Question: // Problem solved
i found it out by myself, still thanks for your help :=)
I try to build a Instagram like app for learning purposes.
I can upload and retrieve the data from Firebase.
When I upload a new picture, I set the value of comments to 0.
So when a user comments, I want to update the value of the child ("kommentAnzahl") +1 for a new comment and minus -1 for a deleted one( the deleting is not important yet). So that I can let my label anzahlKommentare display the amount of comments by users underneath each post ( just like Instagram does)
my complete code is down below
'''
class MemesTableViewController: UITableViewController {
var kommentarArray = [FotoComment]()
var dataBaseRef : FIRDatabaseReference!
var storageRef : FIRStorageReference!
var posts = [PostMitBild]()
var segmentedControl : HMSegmentedControl!
override func viewDidLoad() {
super.viewDidLoad()
segmentedControl = HMSegmentedControl(sectionTitles: ["Top Heute", "Beliebteste", "Neue"])
segmentedControl.frame = CGRect(x: 10, y: 10, width: 300, height: 60)
segmentedControl.backgroundColor = UIColor.red
segmentedControl.titleTextAttributes = [NSForegroundColorAttributeName: UIColor.white]
segmentedControl.borderColor = UIColor.brown
segmentedControl.tintColor = UIColor.black
segmentedControl.selectionIndicatorColor = UIColor.gray
segmentedControl.addTarget(self, action: #selector(getter: MemesTableViewController.segmentedControl), for: UIControlEvents.valueChanged)
tableView.tableHeaderView = segmentedControl
segmentedAction()
}
func segmentedAction() {
if segmentedControl.selectedSegmentIndex == 0 {
let postRef = FIRDatabase.database().reference().child("MemesBilder")
postRef.observe(.value, with: { (snapshot) in
var newPost = [PostMitBild]()
for post in snapshot.children {
let Post = PostMitBild(snapshot: post as! FIRDataSnapshot)
newPost.insert(Post, at: 0)
}
self.posts = newPost
DispatchQueue.main.async {
self.tableView.reloadData()
}
}, withCancel: { (error) in
print(error.localizedDescription)
})
}
}
//------------------------------------------
override func viewWillAppear(_ animated: Bool) {
if FIRAuth.auth()?.currentUser == nil {
let vc = UIStoryboard(name: "Main", bundle: nil).instantiateViewController(withIdentifier: "Login")
self.present(vc, animated: true, completion: nil)
}
}
override func tableView(_ tableView: UITableView, cellForRowAt indexPath: IndexPath) -> UITableViewCell {
let cell = tableView.dequeueReusableCell(withIdentifier: "postCell", for: indexPath) as! PostTableViewCell
if let seconds = posts[indexPath.row].postDate {
let timestamp = NSDate(timeIntervalSince1970: seconds)
let dateFormatter = DateFormatter()
dateFormatter.dateFormat = "dd/MM/yyyy HH:mm"
cell.uploadDatum.text = dateFormatter.string(from: timestamp as Date)
}
cell.kommentarZahler.text = String(posts[indexPath.row].kommentarAnzahl)
cell.usernameTextField.text = posts[indexPath.row].username
cell.postContent.text = posts[indexPath.row].content
storageRef = FIRStorage.storage().reference(forURL: posts[indexPath.row].userImageUrlString)
storageRef.data(withMaxSize: 1 * 1024 * 1024, completion: { (data, error) in
if error == nil {
DispatchQueue.main.async {
if let data = data {
cell.UserImageView.image = UIImage (data: data)
}
}
}else {
print(error?.localizedDescription)
}
})
let storageRef2 = FIRStorage.storage().reference(forURL: posts[indexPath.row].PostImageUrlString)
storageRef2.data(withMaxSize: 1 * 1024 * 1024, completion: { (data, error) in
if error == nil {
DispatchQueue.main.async {
if let data = data {
cell.postImageView.image = UIImage (data: data)
}
}
}else {
print(error?.localizedDescription)
}
})
return cell
}
//done!!!! ------------------------------------------
override func tableView(_ tableView: UITableView, commit editingStyle: UITableViewCellEditingStyle, forRowAt indexPath: IndexPath) {
if editingStyle == .delete {
tableView.deleteRows(at: [indexPath], with: .fade)
let ref = posts[indexPath.row].ref
ref!.removeValue()
posts.remove(at: indexPath.row)
tableView.deleteRows(at: [indexPath], with: .fade)
}
}
override func tableView(_ tableView: UITableView, numberOfRowsInSection section: Int) -> Int {
var numberOfRows = 0
switch segmentedControl.selectedSegmentIndex {
case 0 : numberOfRows = posts.count
case 1: numberOfRows = posts.count
default: break
}
return numberOfRows
}
override func tableView(_ tableView: UITableView, heightForRowAt indexPath: IndexPath) -> CGFloat {
return 420.00
}
override func prepare(for segue: UIStoryboardSegue, sender: Any?) {
if segmentedControl.selectedSegmentIndex == 0 {
if segue.identifier == "addComment" {
let vc = segue.destination as! CommentTableViewController
let indexPath = tableView.indexPathForSelectedRow!
vc.selectedPosts = posts[indexPath.row]
}
}
}
override func tableView(_ tableView: UITableView, didSelectRowAt indexPath: IndexPath) {
if segmentedControl.selectedSegmentIndex == 0 {
performSegue(withIdentifier: "addComment", sender: self)
}
if segmentedControl.selectedSegmentIndex == 1 {
performSegue(withIdentifier: "addComment", sender: self)
}
if segmentedControl.selectedSegmentIndex == 2 {
performSegue(withIdentifier: "addComment", sender: self)
}
}
}
import UIKit
import Firebase
import FirebaseAuth
import FirebaseDatabase
import FirebaseStorage
class CommentTableViewController: UITableViewController {
@IBOutlet weak var komentarZahler: UILabel!
@IBOutlet weak var UserImageView: UIImageView!
@IBOutlet weak var usernameTextField: UILabel!
@IBOutlet weak var postImageView: UIImageView!
@IBOutlet weak var postContent: UITextView!
var dataBaseRef : FIRDatabaseReference!
var storageRef : FIRStorageReference!
var commentsArray = [FotoComment]()
var selectedPosts:PostMitBild!
var DataBaseRef : FIRDatabaseReference! {
return FIRDatabase.database().reference()
}
override func viewDidLoad() {
super.viewDidLoad()
configurePost()
let commentRef = selectedPosts.ref!.child("Kommentare")
commentRef.observe(.value, with: { (snapshot) in
var newComments = [FotoComment]()
for item in snapshot.children {
let neuerKommentar = FotoComment(snapshot: item as! FIRDataSnapshot)
newComments.insert(neuerKommentar, at: 0)
}
self.commentsArray = newComments
self.tableView.reloadData()
}, withCancel: { (error) in
print(error.localizedDescription)
})
}
@IBAction func addComment(_ sender: UIBarButtonItem) {
let alertView = UIAlertController(title: "Kommentar", message: "Fuge einen Kommentar hinzu", preferredStyle: UIAlertControllerStyle.alert)
alertView.addTextField { (textfield) in
textfield.placeholder = "Einen neuen Kommentar hinzufugen"
}
let sendCommentAction = UIAlertAction(title: "Kommentieren", style: .default) { (action) in
let textfield = alertView.textFields!.first!
let comment = FotoComment(content: textfield.text! , postId: self.selectedPosts.postId , username: (FIRAuth.auth()!.currentUser!.displayName!) , userImageUrlString: String(describing: FIRAuth.auth()!.currentUser!.photoURL!), postDate: (NSDate().timeIntervalSince1970))
let commentRef = self.selectedPosts.ref!.child("Kommentare").childByAutoId()
let myReference = FIRDatabase.database().reference()
myReference.child("MemesBilder").child("kommentarAnzahl").setValue(["kommentarAnzahl": 1])
commentRef.setValue(comment.toAnyObject())
// commentRef.child("kommentarAnzahl").updateChildValues(["kommentarAnzahl" : 1])
}
let cancelAction = UIAlertAction(title: "Abbrechen", style: .cancel, handler: nil)
alertView.addAction(sendCommentAction)
alertView.addAction(cancelAction)
self.present(alertView, animated: true, completion: nil)
}
// 2----------------------------------------------
func configurePost() {
usernameTextField.text = selectedPosts.username
postContent.text = selectedPosts.content
storageRef = FIRStorage.storage().reference(forURL: selectedPosts.userImageUrlString)
storageRef.data(withMaxSize: 1 * 1024 * 1024, completion: { (data, error) in
if error == nil {
DispatchQueue.main.async {
if let data = data {
self.UserImageView.image = UIImage (data: data)
}
}
}else {
print(error?.localizedDescription)
}
})
let storageRef2 = FIRStorage.storage().reference(forURL: selectedPosts.PostImageUrlString)
storageRef2.data(withMaxSize: 1 * 1024 * 1024, completion: { (data, error) in
if error == nil {
DispatchQueue.main.async {
if let data = data {
self.postImageView.image = UIImage (data: data)
}
}
}else {
print(error?.localizedDescription)
}
})
}
override func tableView(_ tableView: UITableView, numberOfRowsInSection section: Int) -> Int {
komentarZahler.text = "Kommentare: \(commentsArray.count)"
return commentsArray.count
}
override func tableView(_ tableView: UITableView, cellForRowAt indexPath: IndexPath) -> UITableViewCell {
let cell = tableView.dequeueReusableCell(withIdentifier: "commentCell", for: indexPath) as! CommentTableViewCell
if let seconds = commentsArray[indexPath.row].postDate {
let timestamp = NSDate(timeIntervalSince1970: seconds)
let dateFormatter = DateFormatter()
dateFormatter.dateFormat = "dd/MM/yyyy HH:mm:ss"
cell.uploadDatum.text = dateFormatter.string(from: timestamp as Date)
}
cell.usernameTextField.text = commentsArray[indexPath.row].username
cell.postContent.text = commentsArray[indexPath.row].content
storageRef = FIRStorage.storage().reference(forURL: commentsArray[indexPath.row].userImageUrlString!)
storageRef.data(withMaxSize: 1 * 1024 * 1024, completion: { (data, error) in
if error == nil {
DispatchQueue.main.async {
if let data = data {
cell.UserImageView.image = UIImage (data: data)
}
self.tableView.reloadData()
}
}else {
print(error?.localizedDescription)
}
})
return cell
}
}
import UIKit
import Firebase
import FirebaseStorage
import FirebaseAuth
import FirebaseDatabase
class AddImageViewController: UIViewController, UIImagePickerControllerDelegate, UINavigationControllerDelegate, UIPickerViewDelegate {
@IBOutlet weak var postImage: UIImageView!
@IBOutlet weak var textView: UITextView!
var dataBaseRef : FIRDatabaseReference! {
return FIRDatabase.database().reference()
}
var storageRef : FIRStorageReference! {
return FIRStorage.storage().reference()
}
override func viewDidLoad() {
super.viewDidLoad()
}
@IBAction func chooseImage(_ sender: UIButton) {
let pickerController = UIImagePickerController()
pickerController.delegate = self
pickerController.allowsEditing = true
let alertController = UIAlertController(title: "Bild aussuchen", message: "Suche dir dein neues Profilbild aus", preferredStyle: .actionSheet)
let cameraAction = UIAlertAction(title: "Kamera", style: .default, handler: { (action) in
pickerController.sourceType = .camera
self.present(pickerController, animated: true, completion: nil)
})
let photoLibraryAction = UIAlertAction(title: "Fotoalbum", style: .default, handler: { (action) in
pickerController.sourceType = .photoLibrary
self.present(pickerController, animated: true, completion: nil)
})
let safedPhotoAction = UIAlertAction(title: "Fotos", style: .default, handler: { (action) in
pickerController.sourceType = .savedPhotosAlbum
self.present(pickerController, animated: true, completion: nil)
})
let cancelAction = UIAlertAction(title: "Abbrechen", style: .destructive, handler: nil)
alertController.addAction(cameraAction)
alertController.addAction(photoLibraryAction)
alertController.addAction(safedPhotoAction)
alertController.addAction(cancelAction)
present(alertController, animated: true, completion: nil)
}
func imagePickerController(_ picker: UIImagePickerController, didFinishPickingMediaWithInfo info: [String : Any]) {
let image = info[UIImagePickerControllerOriginalImage] as! UIImage
self.postImage.image = image
self.dismiss(animated: true, completion: nil)
}
@IBAction func SafeAction(_ sender: UIBarButtonItem) {
let data = UIImageJPEGRepresentation(self.postImage.image!, 0.5)
let metadata = FIRStorageMetadata()
metadata.contentType = "image/jpeg"
let postId = "\(FIRAuth.auth()!.currentUser!.uid)\(NSUUID().uuidString)"
let imagePath = "postIMAGES\(postId)/postPic.jpg"
storageRef.child(imagePath).put(data!, metadata: metadata) { (metadata, error) in
if error == nil {
let postRef = self.dataBaseRef.child("MemesBilder").childByAutoId()
let post = PostMitBild(content: self.textView.text!, postId: postId, username: (FIRAuth.auth()?.currentUser?.displayName!)!, PostImageUrlString: String(describing: metadata!.downloadURL()!), userImageUrlString: String(describing: FIRAuth.auth()!.currentUser!.photoURL!), postDate: (NSDate().timeIntervalSince1970), kommentarAnzahl: 0)
postRef.setValue(post.toAnyObject())
let vc = UIStoryboard(name: "Main", bundle: nil).instantiateViewController(withIdentifier: "Memes")
self.present(vc, animated: true, completion: nil)
}else {
print(error!.localizedDescription)
}
}
_ = navigationController?.popToRootViewController(animated: true)
}
}
'''
these are my 3 VC for the display of the pictures (MemesTableView), for adding pictures (AddImageView) and for comment the uploaded Picture ( CommentTableView)
down below how my Firebase Structure looks like
this is what my struct looks like

I want to update the number of votes in the func "addComment" by the value of 1 each time a user comments
<URL>
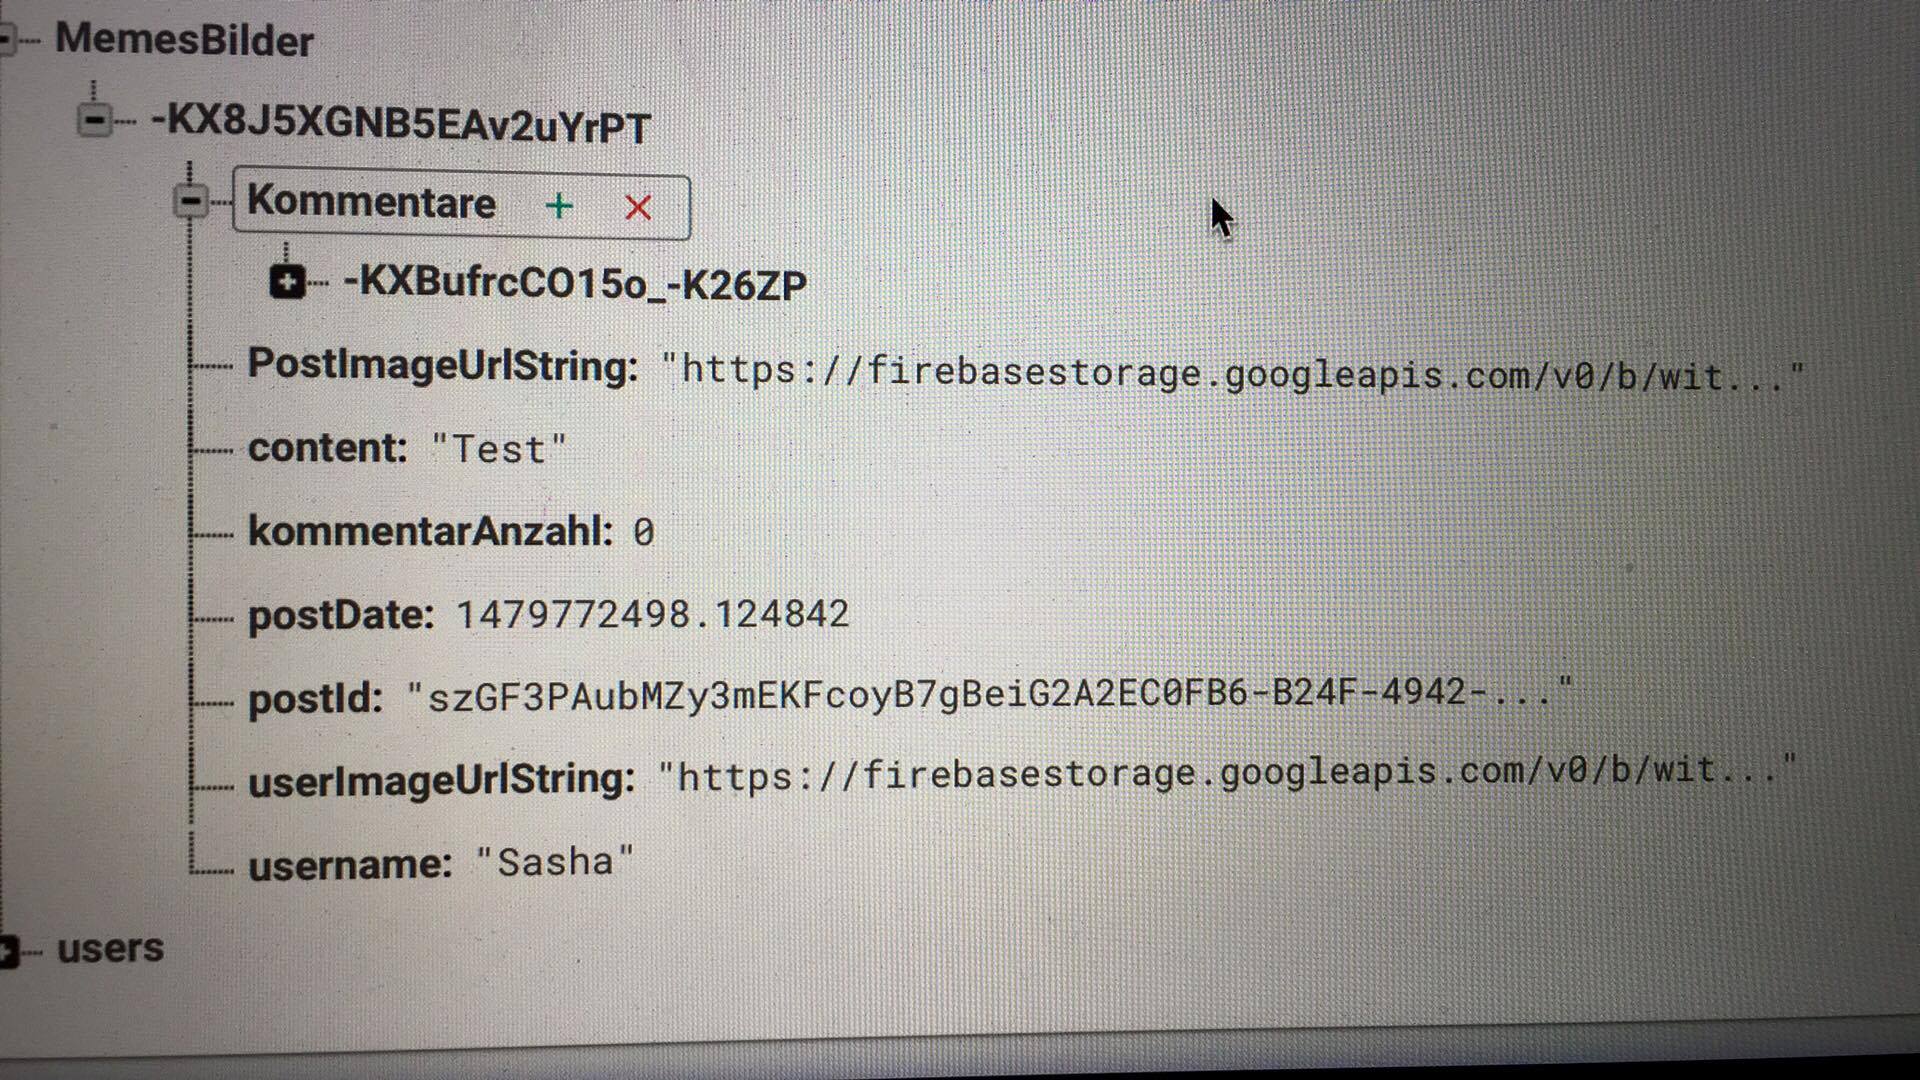
Answer: - I have given a sample function for updating the vote count value in firebase. Try the following'''
func adddComment() {
dataBaseRef.child("MemesBilder").child(userId).child("anzahlKommentare").runTransactionBlock({ (currentData: FIRMutableData) -> FIRTransactionResult in
var voteCount = currentData.value as? Double
if (voteCount == nil) {
voteCount = 0
}
currentData.value = voteCount! + 1
return FIRTransactionResult.successWithValue(currentData)
})
}
'''
- <URL>